Aerial crown-view tile of a tropical tree (Barro Colorado Island, Panama), acquired 20250818:
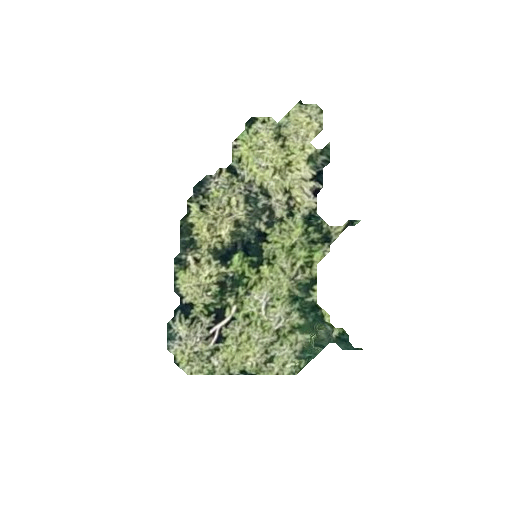
Species: Quararibea stenophylla
GBIF accepted scientific name: Quararibea stenophylla
Crown area: 48.741 m²